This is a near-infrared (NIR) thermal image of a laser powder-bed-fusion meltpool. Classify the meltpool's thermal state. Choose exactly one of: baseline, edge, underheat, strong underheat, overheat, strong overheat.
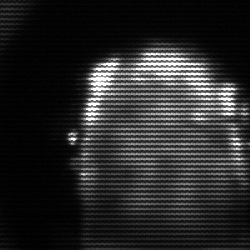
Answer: baseline